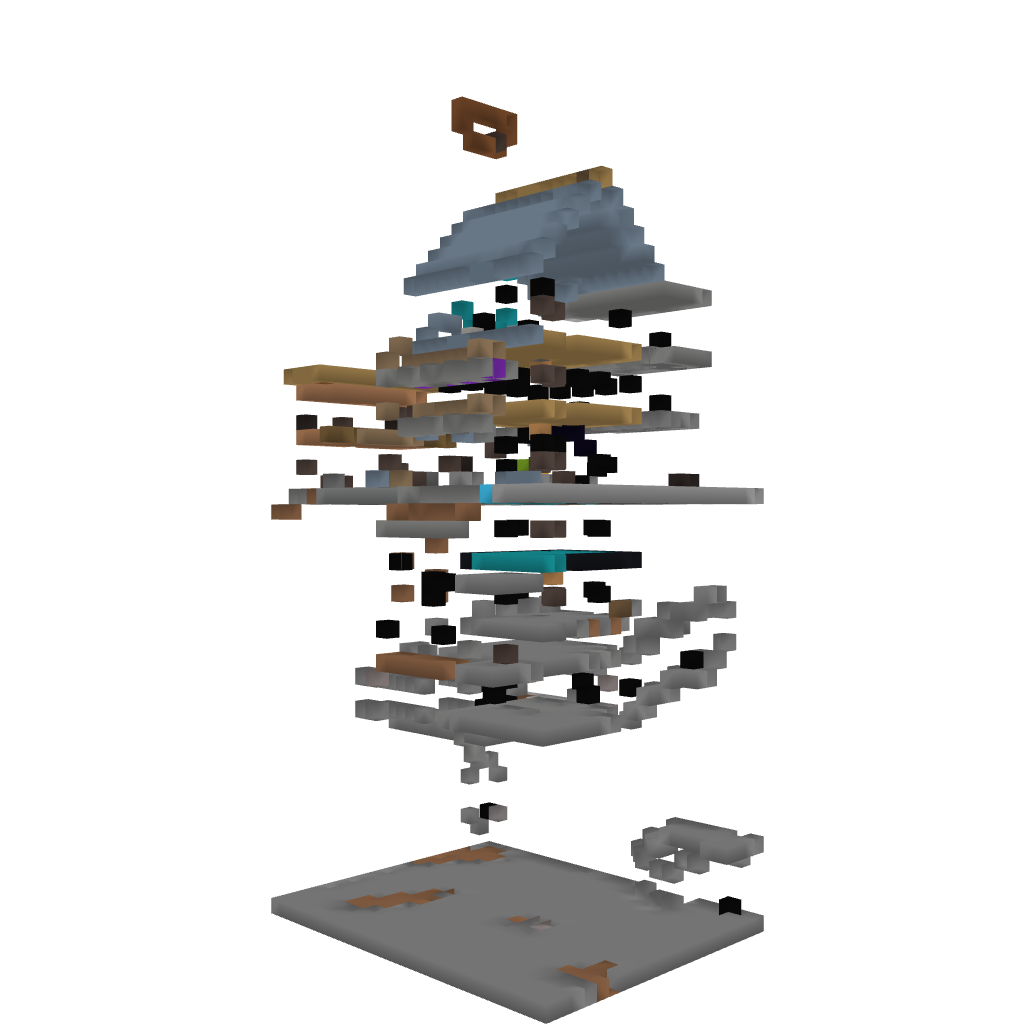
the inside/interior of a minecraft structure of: Spade Shop